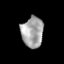
Tissue: prostate
Cell type: T cells
Senescence score: 0.3073
Nuclear area (px): 660
Mean DAPI intensity: 164.179